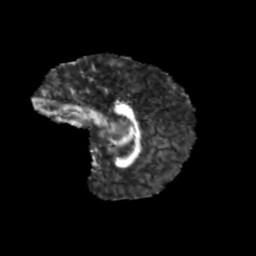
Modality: FA
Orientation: sagittal
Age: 10
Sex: female
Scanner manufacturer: siemens
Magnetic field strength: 3 T
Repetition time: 3.8 s
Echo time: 0.07 s